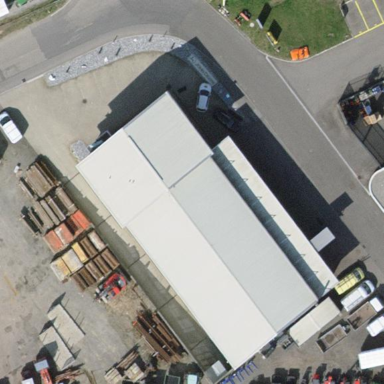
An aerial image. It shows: Industrial building.